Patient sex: M
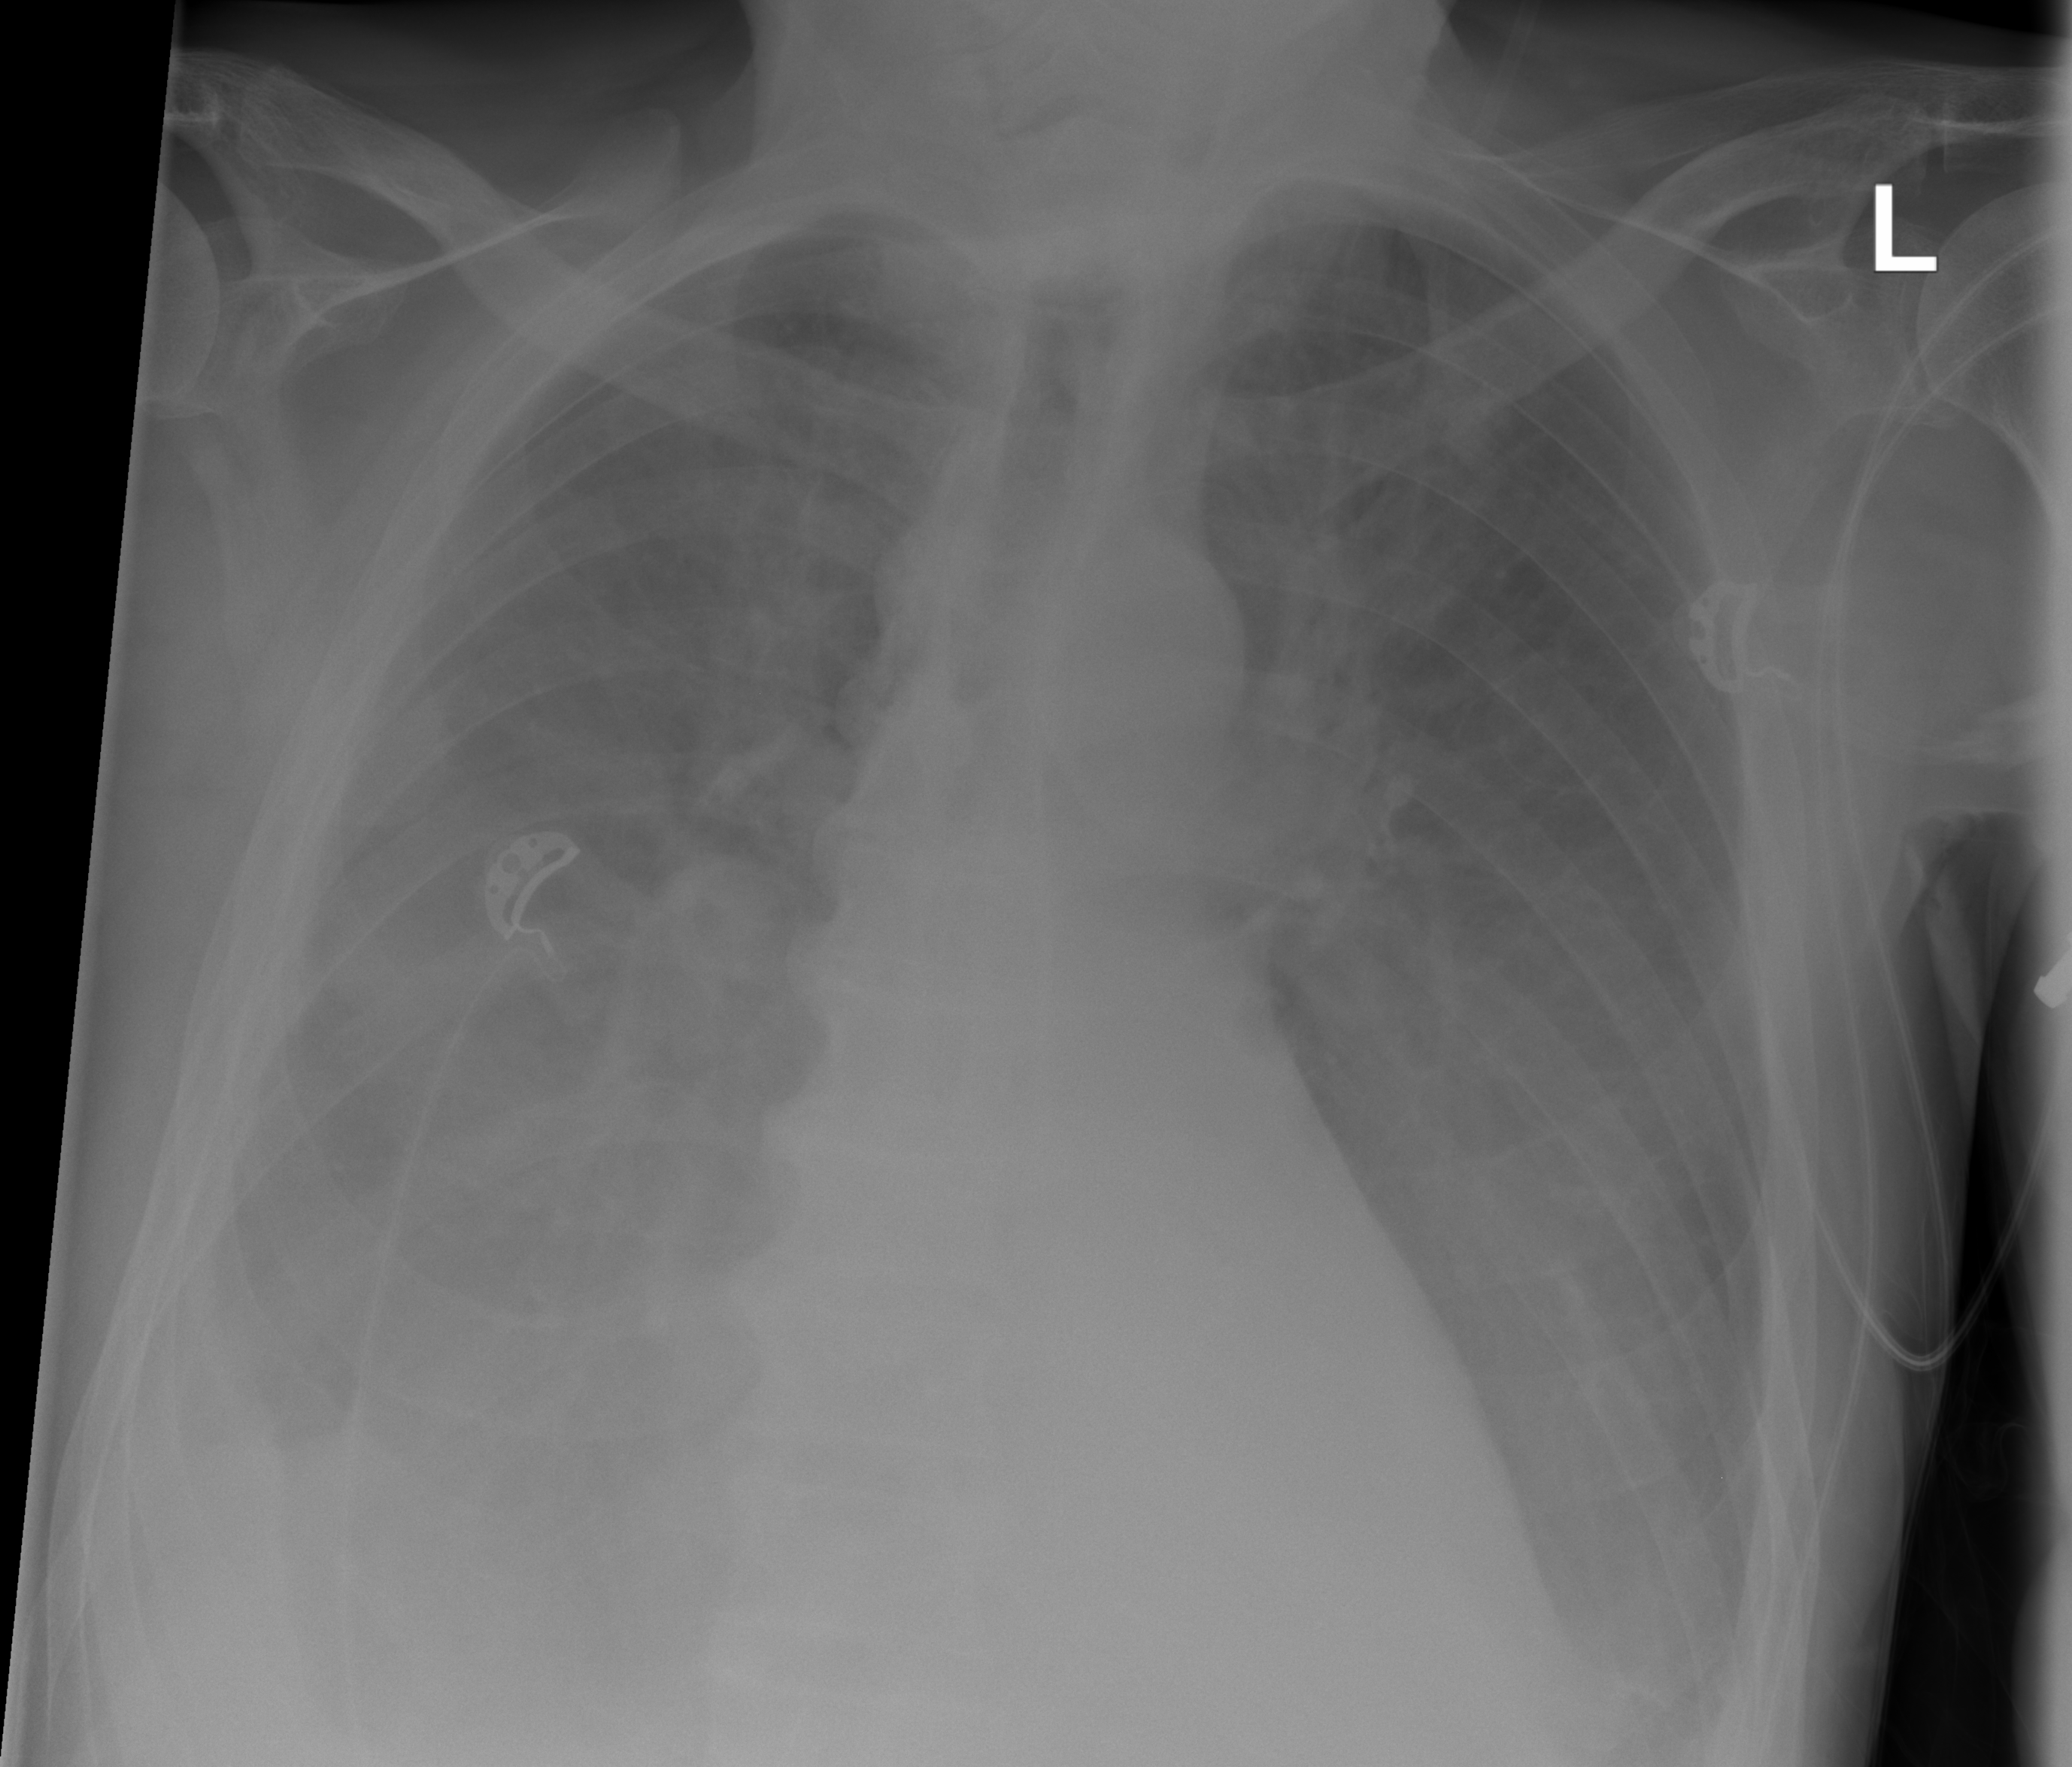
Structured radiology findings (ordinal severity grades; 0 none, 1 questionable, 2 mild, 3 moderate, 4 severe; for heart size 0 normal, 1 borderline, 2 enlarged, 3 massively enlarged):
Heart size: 0
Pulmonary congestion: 1
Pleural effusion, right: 3
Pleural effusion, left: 3
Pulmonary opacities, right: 3
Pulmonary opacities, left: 1
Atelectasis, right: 3
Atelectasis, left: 3